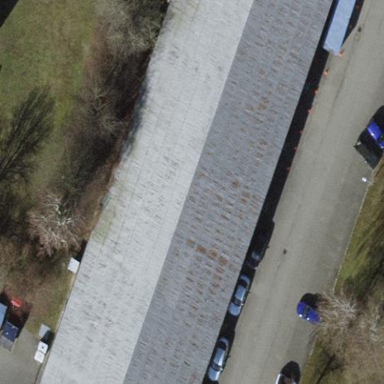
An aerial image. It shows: Garages with gabled metal roof.